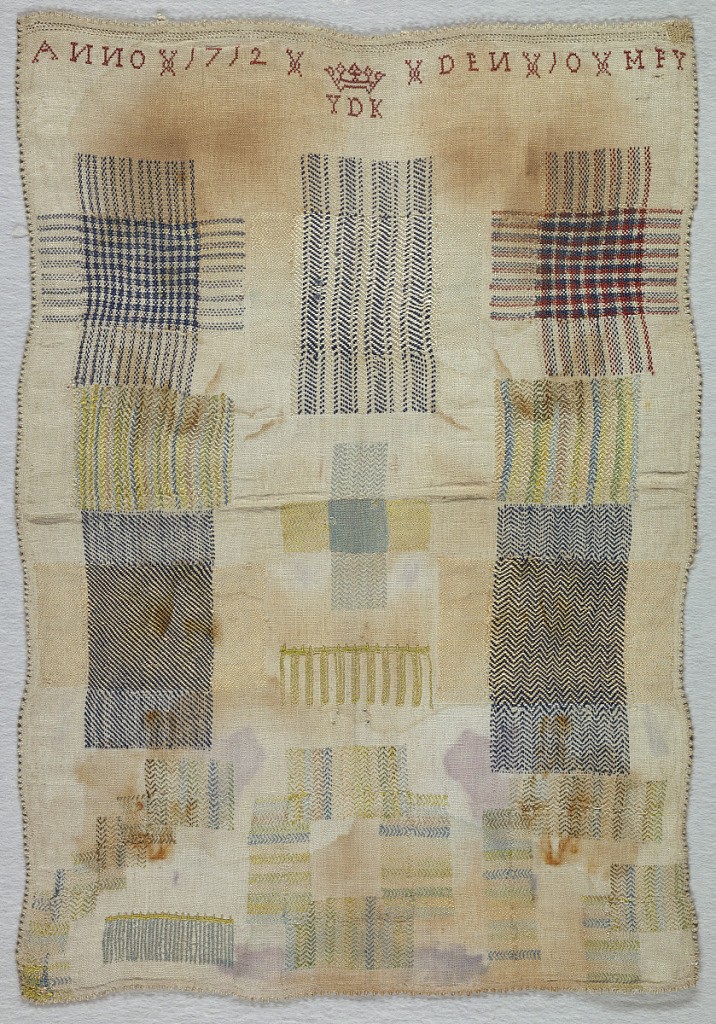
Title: Sampler
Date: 1712
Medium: silk embroidery on linen foundation Technique: embroidered in running, cross, buttonhole, chain, and wrapping stitches on plain weave foundation, edged with picots
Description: Eight darning crosses; one set in patch; three repaired tears.